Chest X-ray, AP view. Patient: 44 years old, sex M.
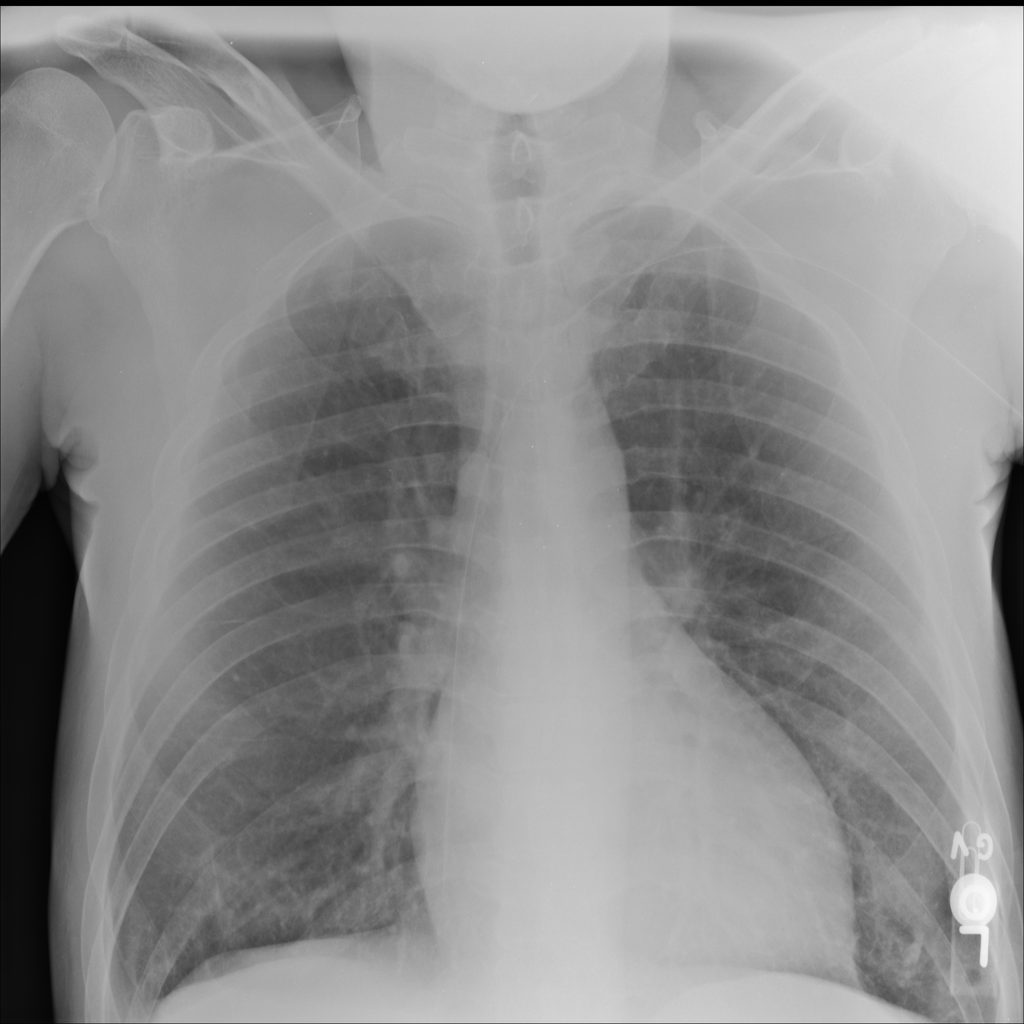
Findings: No Finding